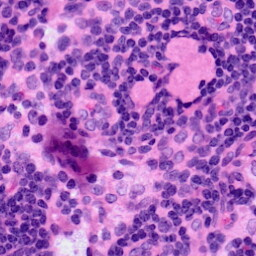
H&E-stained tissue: LymphNode